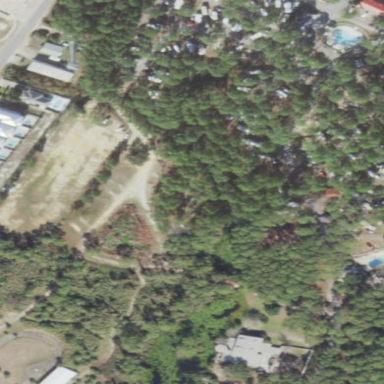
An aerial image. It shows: Campsite designated for tourism.